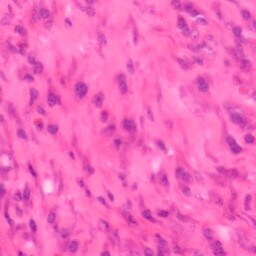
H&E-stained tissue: Colon